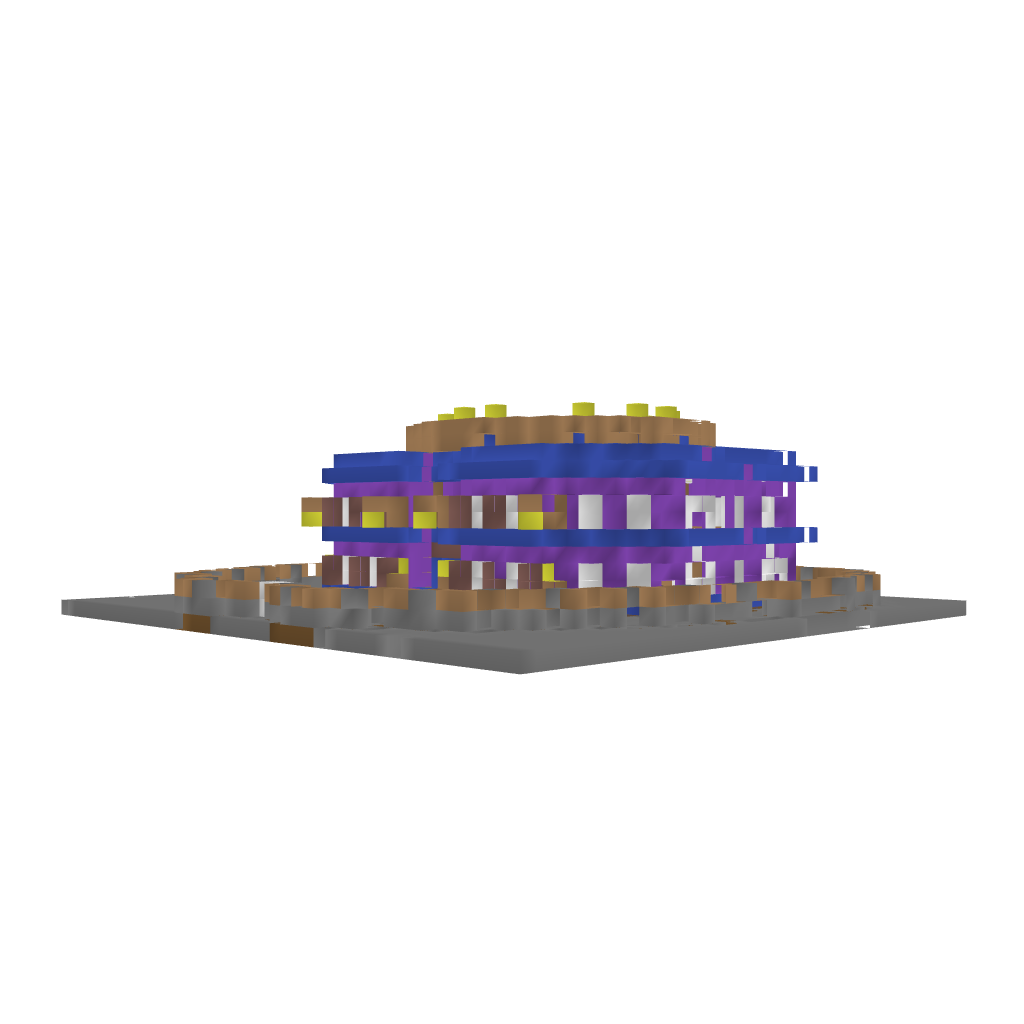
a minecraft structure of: Lapis Fortress good quality